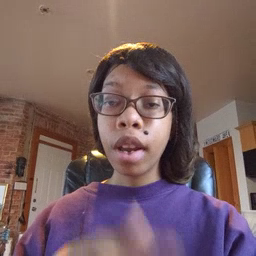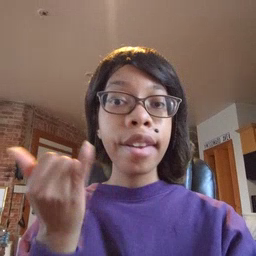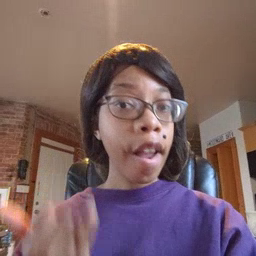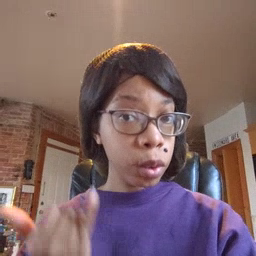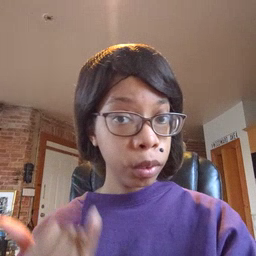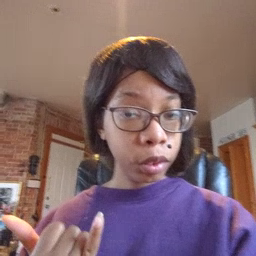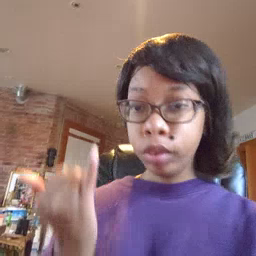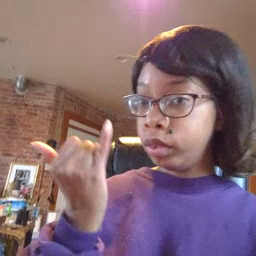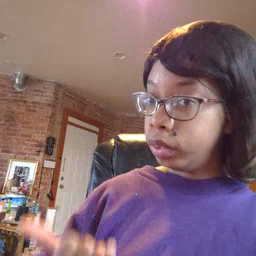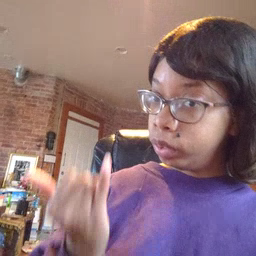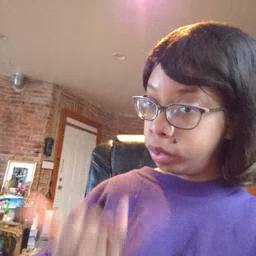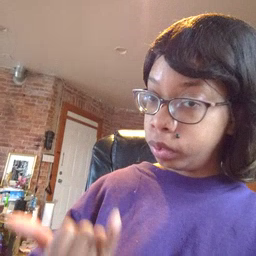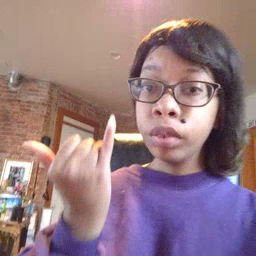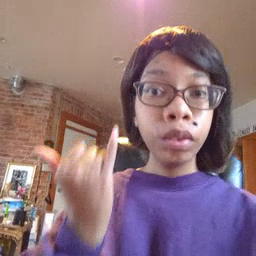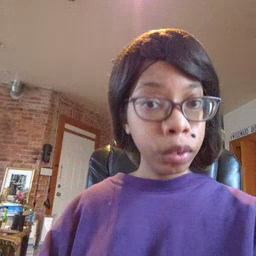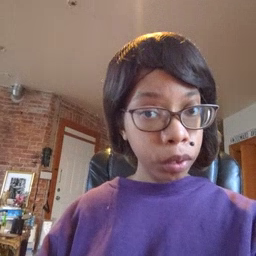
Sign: now